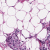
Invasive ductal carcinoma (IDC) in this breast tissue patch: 0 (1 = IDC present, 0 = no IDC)